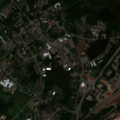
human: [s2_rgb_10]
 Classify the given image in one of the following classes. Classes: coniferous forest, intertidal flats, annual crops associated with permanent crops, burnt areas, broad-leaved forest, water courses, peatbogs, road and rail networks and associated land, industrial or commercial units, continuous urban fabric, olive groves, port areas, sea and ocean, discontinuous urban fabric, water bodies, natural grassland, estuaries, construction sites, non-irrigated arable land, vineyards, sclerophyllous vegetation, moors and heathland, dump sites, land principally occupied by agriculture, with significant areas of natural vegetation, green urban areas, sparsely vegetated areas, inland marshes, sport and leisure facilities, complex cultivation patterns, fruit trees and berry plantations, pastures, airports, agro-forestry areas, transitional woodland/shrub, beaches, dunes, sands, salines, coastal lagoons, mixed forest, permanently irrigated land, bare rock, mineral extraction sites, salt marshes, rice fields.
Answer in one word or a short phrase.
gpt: discontinuous urban fabric, industrial or commercial units, coniferous forest